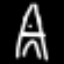
Label: The Eiffel Tower